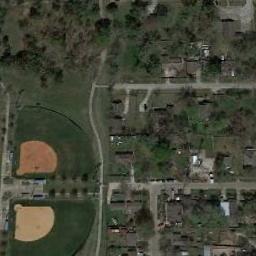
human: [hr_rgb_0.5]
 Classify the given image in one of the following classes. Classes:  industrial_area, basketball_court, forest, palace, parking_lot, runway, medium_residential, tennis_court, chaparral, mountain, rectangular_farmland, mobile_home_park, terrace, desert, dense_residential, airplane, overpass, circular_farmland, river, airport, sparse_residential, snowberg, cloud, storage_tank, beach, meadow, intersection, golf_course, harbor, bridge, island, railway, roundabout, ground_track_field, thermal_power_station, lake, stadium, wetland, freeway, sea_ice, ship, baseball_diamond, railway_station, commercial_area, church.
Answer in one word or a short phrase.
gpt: baseball_diamond